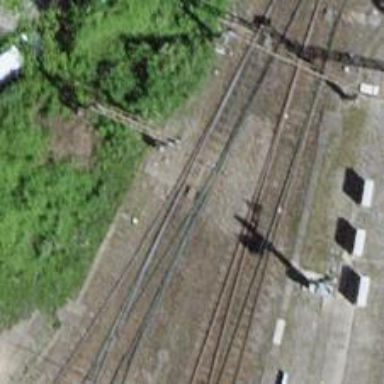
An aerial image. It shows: Railway yard with electrified tracks and single track.